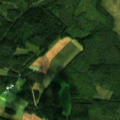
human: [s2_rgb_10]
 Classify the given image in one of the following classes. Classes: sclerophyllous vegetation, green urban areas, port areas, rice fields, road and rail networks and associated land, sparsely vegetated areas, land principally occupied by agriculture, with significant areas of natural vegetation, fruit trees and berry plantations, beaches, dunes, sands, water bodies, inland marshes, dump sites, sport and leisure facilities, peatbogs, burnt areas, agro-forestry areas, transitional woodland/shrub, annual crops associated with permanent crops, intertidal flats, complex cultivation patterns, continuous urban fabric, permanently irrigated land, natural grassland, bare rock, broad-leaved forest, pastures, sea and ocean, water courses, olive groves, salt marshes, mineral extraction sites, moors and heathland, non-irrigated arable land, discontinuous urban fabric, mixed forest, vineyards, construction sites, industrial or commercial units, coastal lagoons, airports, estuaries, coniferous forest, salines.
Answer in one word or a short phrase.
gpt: non-irrigated arable land, land principally occupied by agriculture, with significant areas of natural vegetation, coniferous forest, mixed forest, transitional woodland/shrub